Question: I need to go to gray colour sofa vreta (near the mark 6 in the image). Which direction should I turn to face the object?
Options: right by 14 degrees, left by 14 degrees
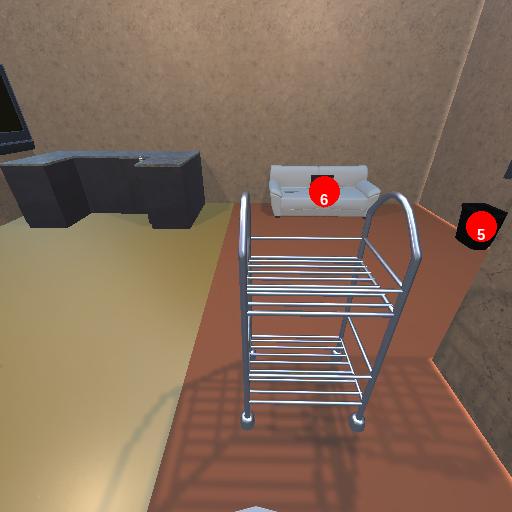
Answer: right by 14 degrees